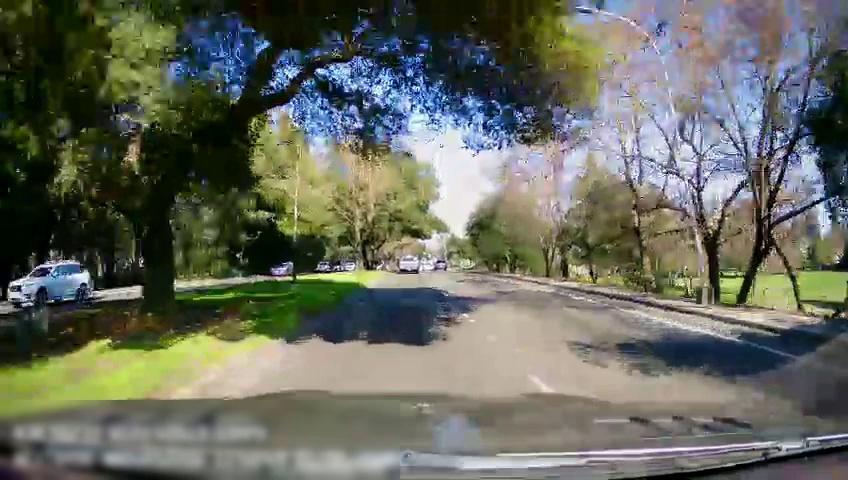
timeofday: Day
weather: Sunny
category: Drivable Space
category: Drivable Space
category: Vehicles | SUV
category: Vehicles | Car
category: Vehicles | Truck
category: Vehicles | Truck
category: Vehicles | Car
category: Lanes | Current Lane
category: Lanes | Alternate Lane